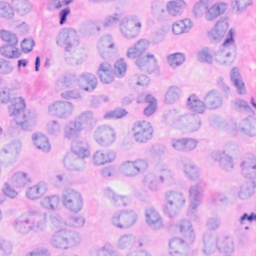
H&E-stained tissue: Breast